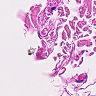
Metastatic tissue present: no